Field crop: maize
Growth stage: 2
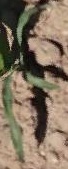
Species: maize